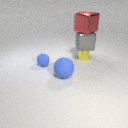
large gray metal cube above small yellow metal cylinder